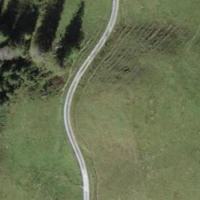
EUNIS habitat code: 45
Species observed at this site:
Tussilago farfara